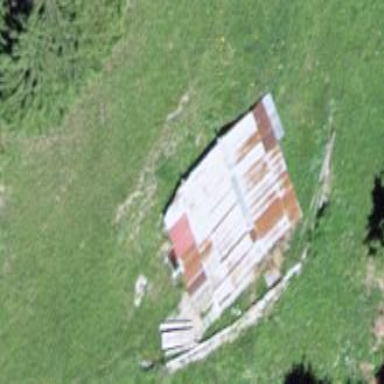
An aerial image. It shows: Cabin is depicted in the image.